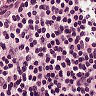
Metastatic tissue present: no